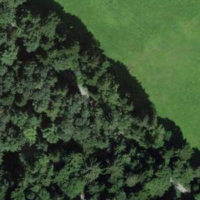
EUNIS habitat code: 44
Species observed at this site:
Mercurialis perennis
Circaea lutetiana